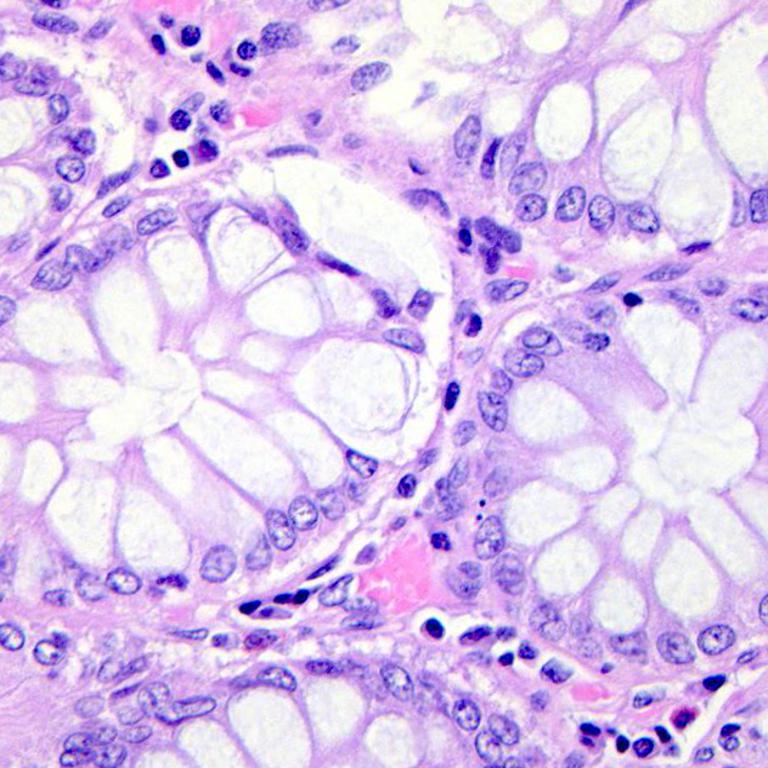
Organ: colon
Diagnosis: benign